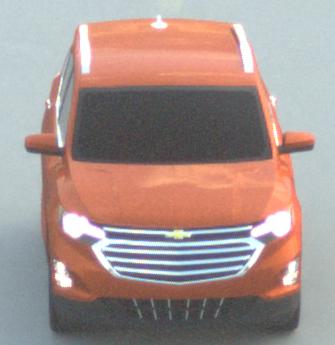
Make: Chevrolet
Model: Equinox
Detailed model: Gen. 2
Model produced from: 2015
Model produced until: 2017
Doors: 5
Color: orange
Road condition: dry road
Daytime: sunrise or sunset
Contrast: low contrast